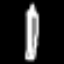
Label: pencil